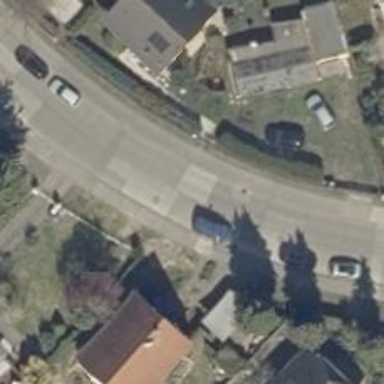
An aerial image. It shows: Residential road with concrete surface. There are sidewalks on both sides.